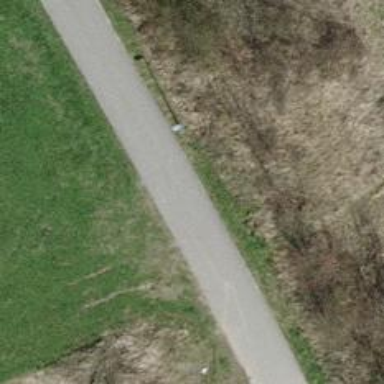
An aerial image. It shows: Paved track road with grade1 track type.